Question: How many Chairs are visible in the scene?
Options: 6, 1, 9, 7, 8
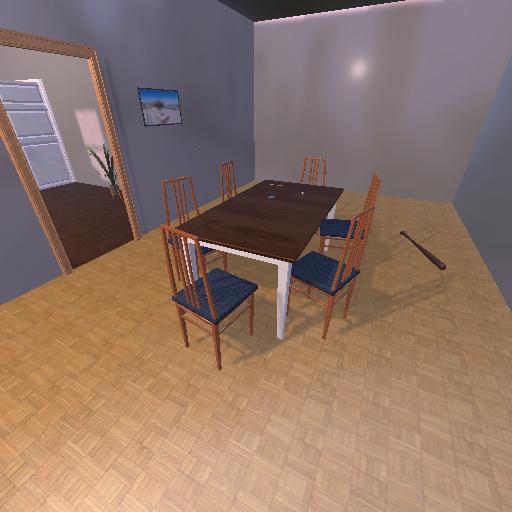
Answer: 6